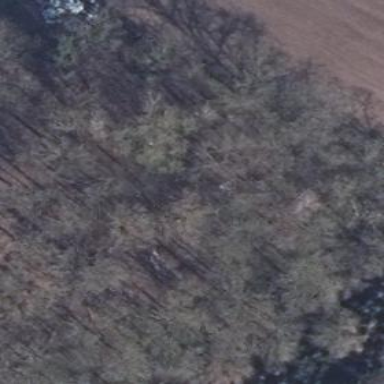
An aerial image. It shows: Forest area.